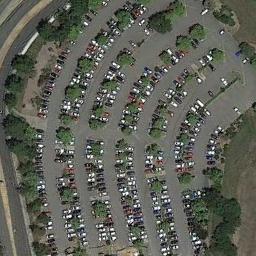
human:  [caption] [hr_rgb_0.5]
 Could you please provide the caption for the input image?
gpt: The parking lot is full of cars next to some trees .

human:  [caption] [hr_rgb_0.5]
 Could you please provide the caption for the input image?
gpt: Many cars of different styles and colors are on the parking lot .

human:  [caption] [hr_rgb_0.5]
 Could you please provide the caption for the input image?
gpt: The parking lot has lots of cars arranged neatly in lines and some trees are among cars .

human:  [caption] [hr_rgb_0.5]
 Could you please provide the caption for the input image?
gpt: More than a half of the cars in the parking lot are black .

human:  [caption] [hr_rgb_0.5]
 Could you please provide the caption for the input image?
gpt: There are many cars and green bushes on the parking lot .